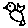
Label: bird